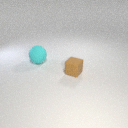
small brown rubber cube to the right of large cyan rubber sphere